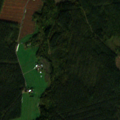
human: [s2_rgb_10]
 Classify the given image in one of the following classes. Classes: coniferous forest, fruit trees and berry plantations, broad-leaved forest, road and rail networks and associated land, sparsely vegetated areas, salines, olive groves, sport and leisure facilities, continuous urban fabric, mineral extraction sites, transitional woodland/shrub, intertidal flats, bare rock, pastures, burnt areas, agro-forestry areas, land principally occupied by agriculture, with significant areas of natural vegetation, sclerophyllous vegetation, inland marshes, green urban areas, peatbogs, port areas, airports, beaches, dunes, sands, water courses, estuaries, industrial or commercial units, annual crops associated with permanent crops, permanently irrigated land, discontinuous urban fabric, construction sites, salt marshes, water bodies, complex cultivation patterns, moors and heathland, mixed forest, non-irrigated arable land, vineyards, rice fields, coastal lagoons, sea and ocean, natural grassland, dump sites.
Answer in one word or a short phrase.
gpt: non-irrigated arable land, coniferous forest, mixed forest, transitional woodland/shrub